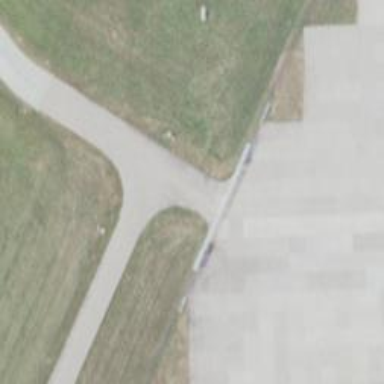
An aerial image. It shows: Image of taxiway at airport.